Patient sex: M
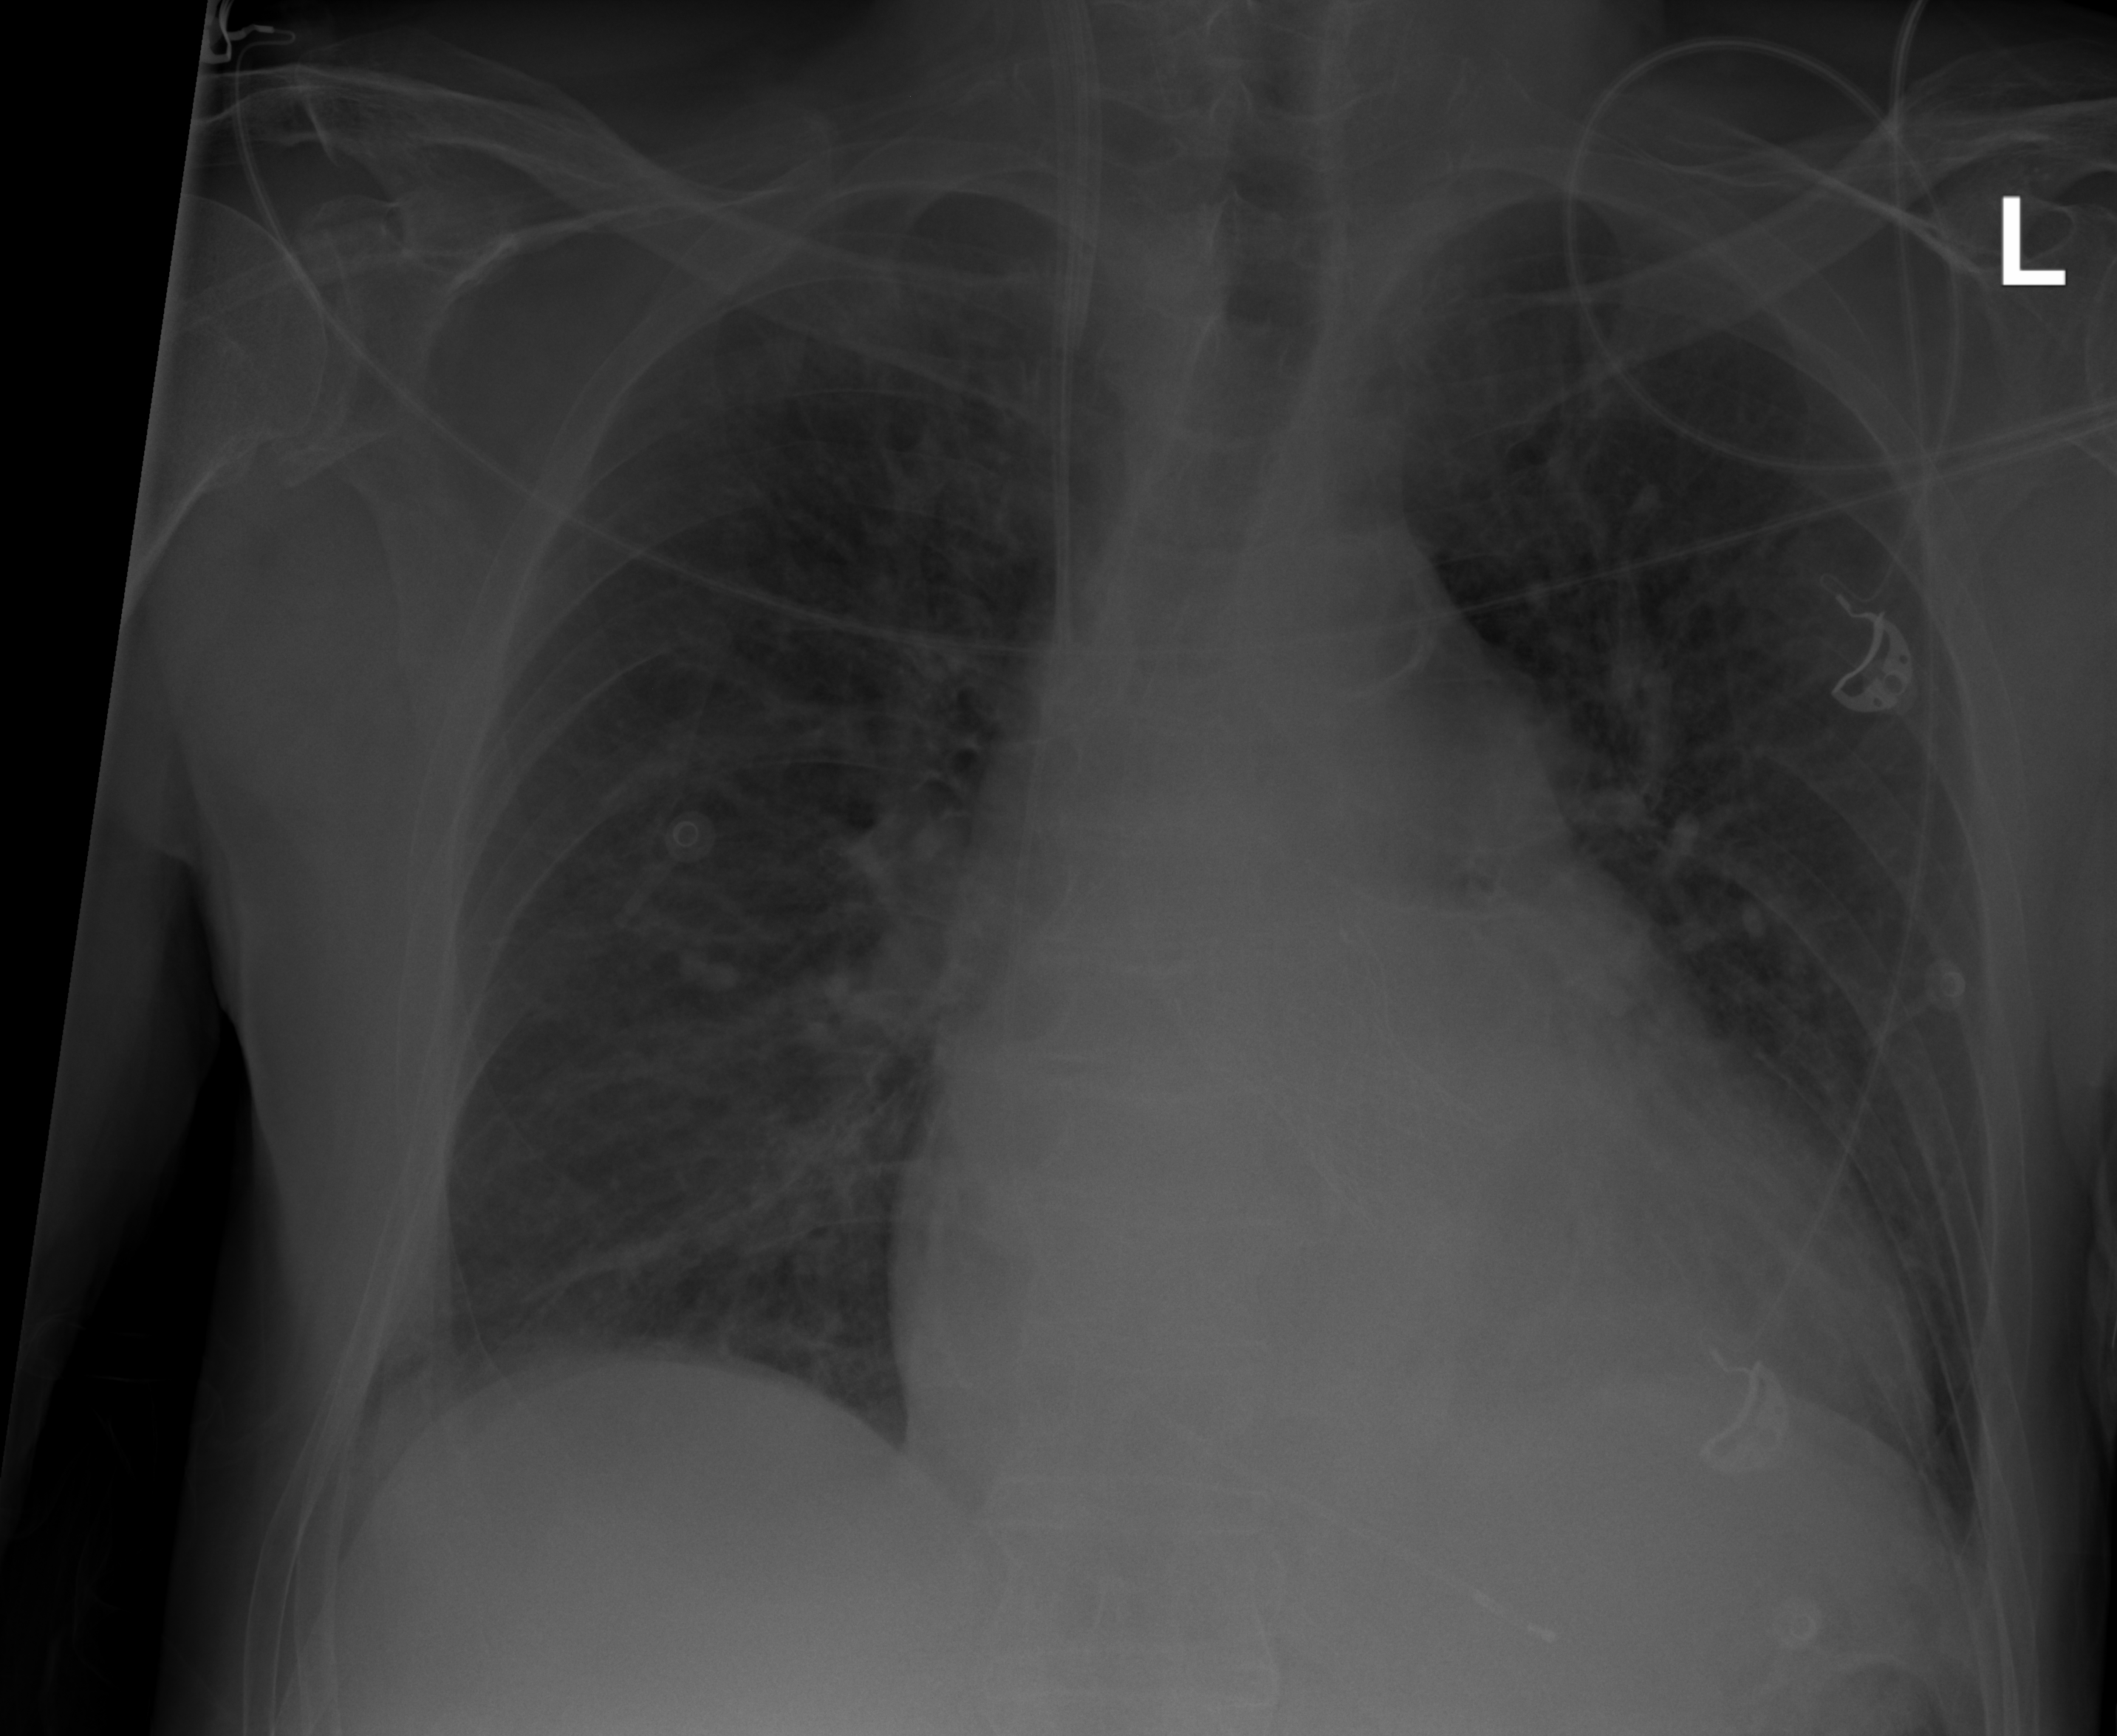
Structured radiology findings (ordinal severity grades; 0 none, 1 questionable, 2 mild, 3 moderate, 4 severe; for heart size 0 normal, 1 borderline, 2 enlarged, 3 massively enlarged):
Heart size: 2
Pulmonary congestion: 2
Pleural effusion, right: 0
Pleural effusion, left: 0
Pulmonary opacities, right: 0
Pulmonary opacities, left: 0
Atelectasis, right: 2
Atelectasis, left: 2